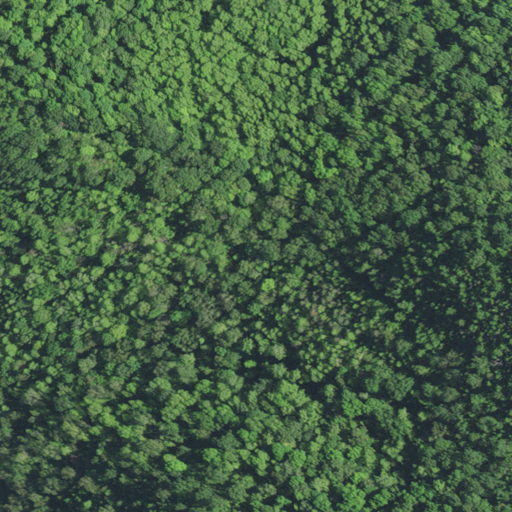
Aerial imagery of gap in Kentucky named Peters Gap containing deciduous forest and mixed forest